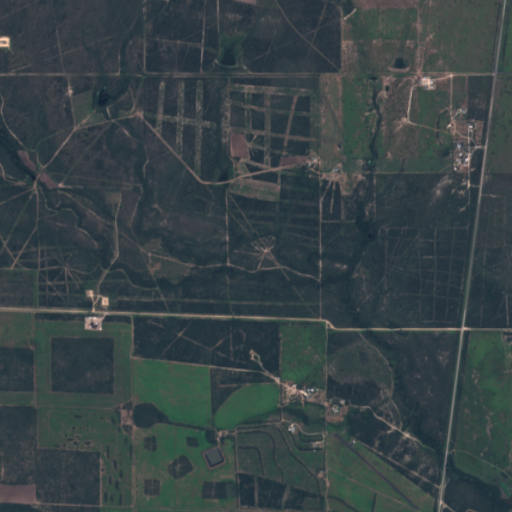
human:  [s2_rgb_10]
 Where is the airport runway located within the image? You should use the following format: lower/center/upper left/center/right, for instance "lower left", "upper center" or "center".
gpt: The airport runway is located in the lower right of the image.
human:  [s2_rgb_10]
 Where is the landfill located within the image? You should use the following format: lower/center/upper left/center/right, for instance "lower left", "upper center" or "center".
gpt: There is no landfill in the image.